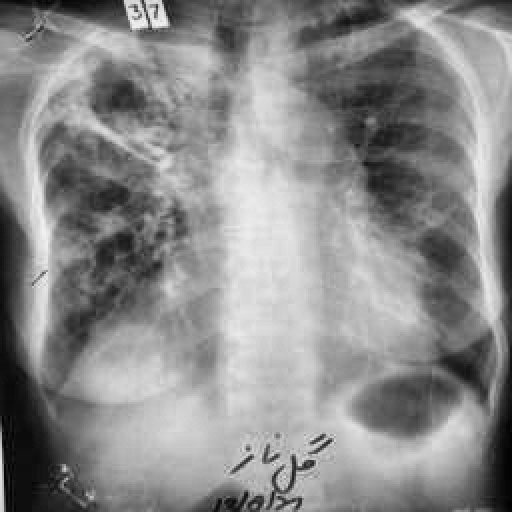
Finding: TUBERCULOSIS